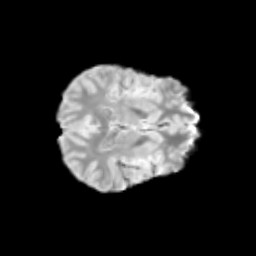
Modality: T2w
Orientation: axial
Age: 12
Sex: female
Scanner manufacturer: siemens
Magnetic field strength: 3 T
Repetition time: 3.8 s
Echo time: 0.07 s